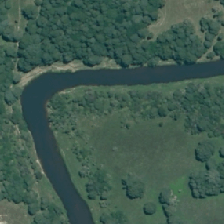
Land cover: high_producing_grassland